Interaction volume radius: 10 \u00c5
Interaction volume height: 45 \u00c5
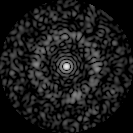
Disorder parameter: 0.8395